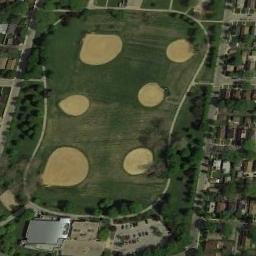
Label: baseball_diamond